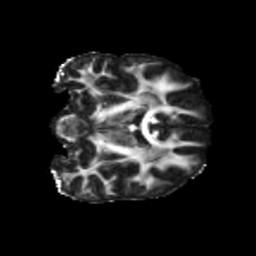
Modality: FA
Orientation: coronal
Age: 38
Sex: female
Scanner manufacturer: siemens
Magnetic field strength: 3 T
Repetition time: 3.23 s
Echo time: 0.0892 s